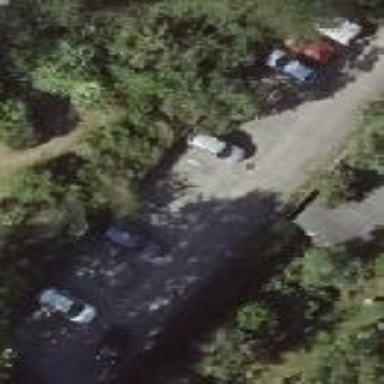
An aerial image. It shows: Street side parking on concrete surface.